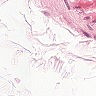
Metastatic tissue present: no